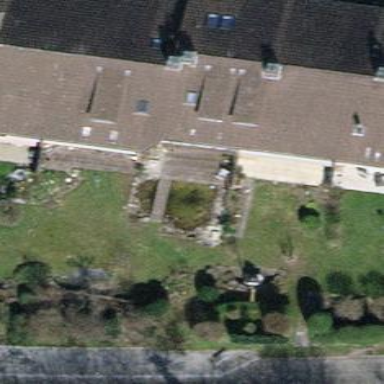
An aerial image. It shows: Building with tiled roof.